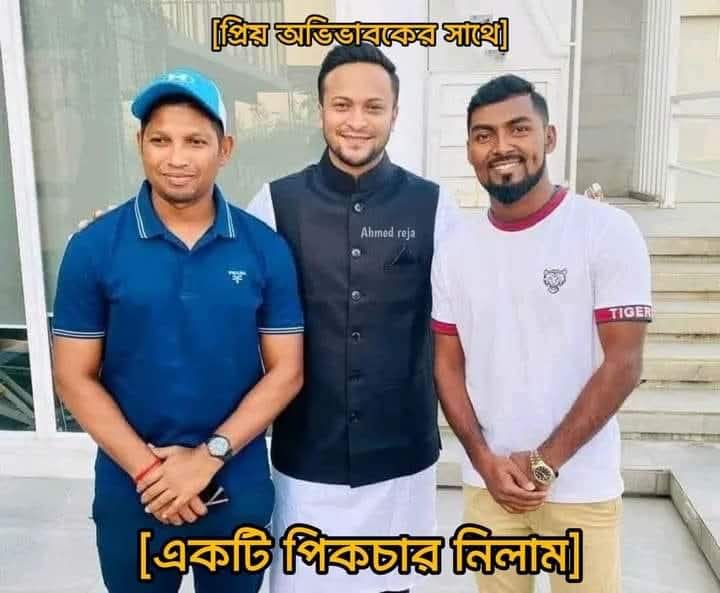
Text: [প্রিয় অভিভাবকের সাথে]
[একটি পিকচার নিলাম]
Label: Non Hate